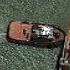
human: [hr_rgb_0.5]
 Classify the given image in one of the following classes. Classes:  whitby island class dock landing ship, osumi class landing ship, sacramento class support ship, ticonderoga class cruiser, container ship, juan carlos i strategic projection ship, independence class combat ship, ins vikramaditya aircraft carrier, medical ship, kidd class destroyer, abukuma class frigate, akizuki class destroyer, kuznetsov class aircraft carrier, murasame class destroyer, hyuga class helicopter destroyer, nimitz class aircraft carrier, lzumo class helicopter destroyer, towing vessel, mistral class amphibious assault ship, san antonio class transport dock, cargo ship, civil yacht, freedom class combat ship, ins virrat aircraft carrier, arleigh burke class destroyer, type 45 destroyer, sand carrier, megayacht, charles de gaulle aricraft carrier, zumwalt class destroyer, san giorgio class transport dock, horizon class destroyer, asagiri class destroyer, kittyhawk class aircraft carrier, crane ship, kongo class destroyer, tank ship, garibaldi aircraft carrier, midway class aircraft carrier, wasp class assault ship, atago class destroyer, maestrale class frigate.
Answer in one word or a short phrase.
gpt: Towing vessel